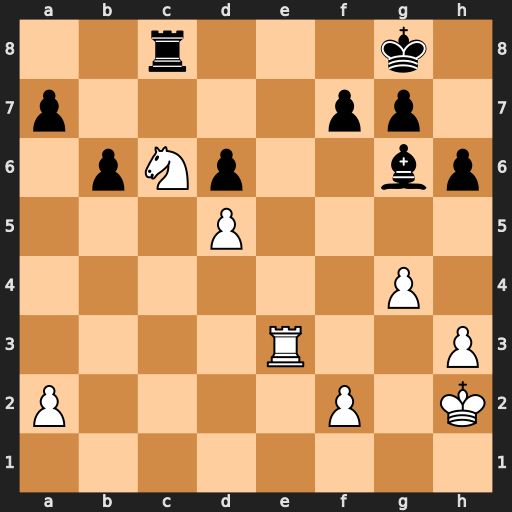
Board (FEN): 2r3k1/p4pp1/1pNp2bp/3P4/6P1/4R2P/P4P1K/8
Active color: w
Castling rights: -
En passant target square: -
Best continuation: Ne7+ Kh7 Nxc8